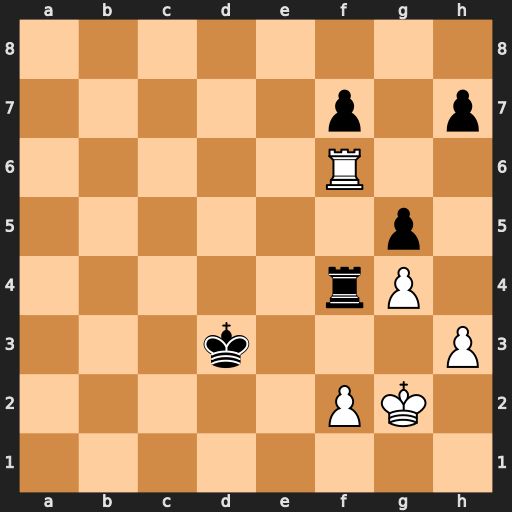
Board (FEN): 8/5p1p/5R2/6p1/5rP1/3k3P/5PK1/8
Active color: w
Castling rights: -
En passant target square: -
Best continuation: Rxf4 gxf4 Kf3